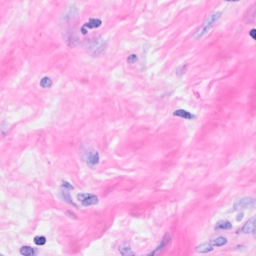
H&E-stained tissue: Breast